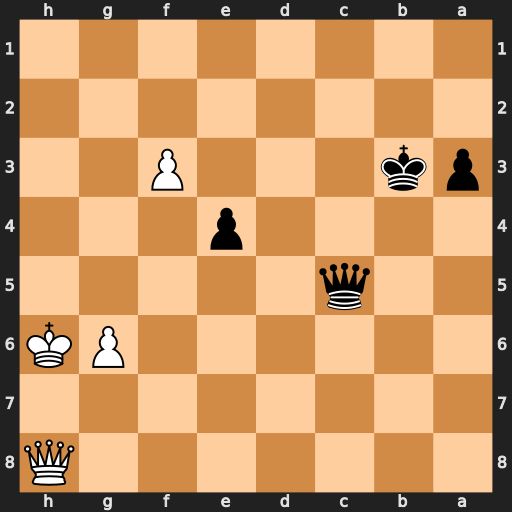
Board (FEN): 7Q/8/6PK/2q5/4p3/pk3P2/8/8
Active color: b
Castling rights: -
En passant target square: -
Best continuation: Qc1+ Kh7 Qh1+ Kg8 Qxh8+